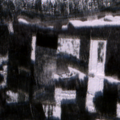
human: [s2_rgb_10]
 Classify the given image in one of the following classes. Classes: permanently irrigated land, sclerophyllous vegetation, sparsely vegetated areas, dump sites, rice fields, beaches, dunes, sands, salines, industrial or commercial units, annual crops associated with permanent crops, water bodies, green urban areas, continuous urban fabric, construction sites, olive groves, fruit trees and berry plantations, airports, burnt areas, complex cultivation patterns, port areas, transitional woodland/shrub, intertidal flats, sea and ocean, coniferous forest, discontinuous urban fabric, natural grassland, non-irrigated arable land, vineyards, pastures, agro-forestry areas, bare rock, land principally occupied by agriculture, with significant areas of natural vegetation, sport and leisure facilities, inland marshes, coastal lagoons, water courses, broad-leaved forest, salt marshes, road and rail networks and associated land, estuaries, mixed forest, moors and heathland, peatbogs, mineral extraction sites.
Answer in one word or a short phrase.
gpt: sport and leisure facilities, broad-leaved forest, coniferous forest, mixed forest, transitional woodland/shrub